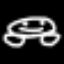
Label: frog